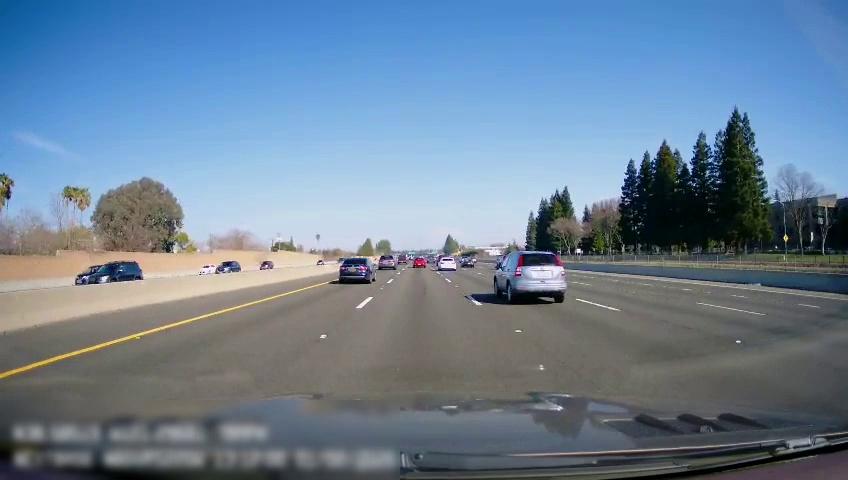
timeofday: Day
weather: Sunny
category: Drivable Space
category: Vehicles | Car
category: Vehicles | SUV
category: Vehicles | Car
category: Vehicles | SUV
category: Vehicles | Car
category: Drivable Space
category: Vehicles | SUV
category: Vehicles | Car
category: Vehicles | SUV
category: Vehicles | SUV
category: Vehicles | Car
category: Vehicles | SUV
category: Vehicles | Car
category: Vehicles | Car
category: Lanes | Alternate Lane
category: Lanes | Alternate Lane
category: Lanes | Alternate Lane
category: Lanes | Alternate Lane
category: Lanes | Current Lane
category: Lanes | Current Lane
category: Lanes | Alternate Lane